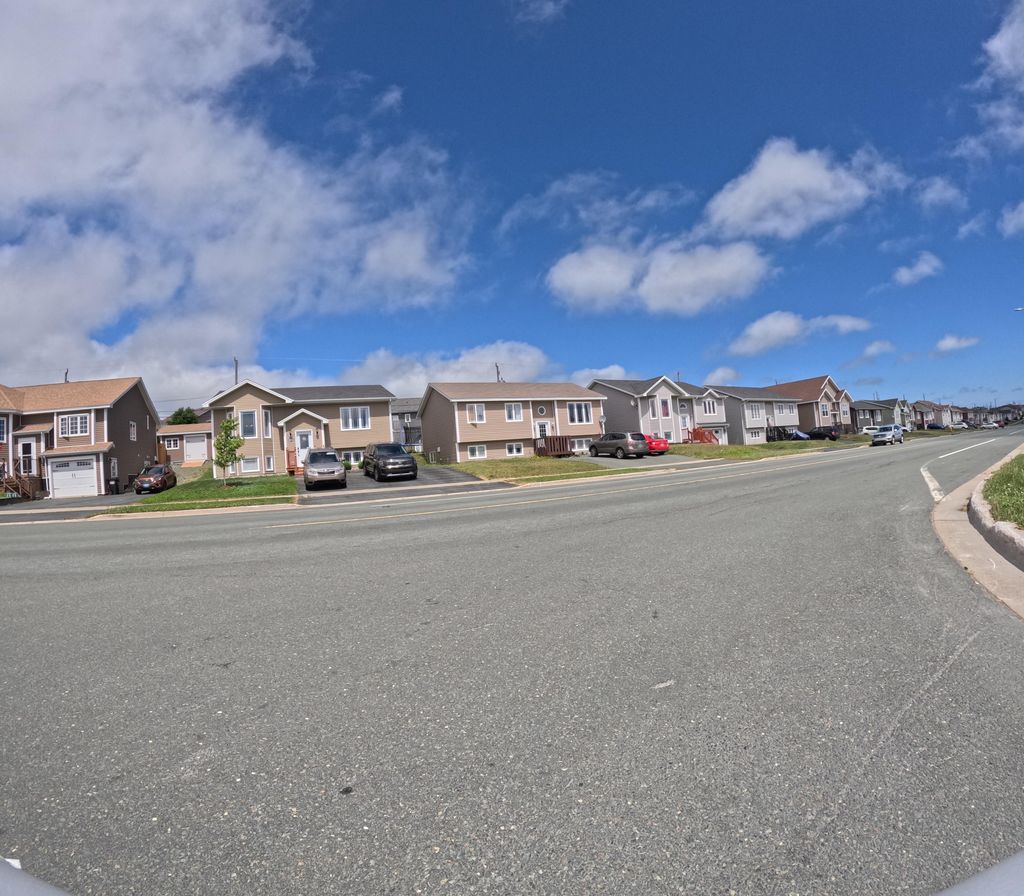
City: st_johns